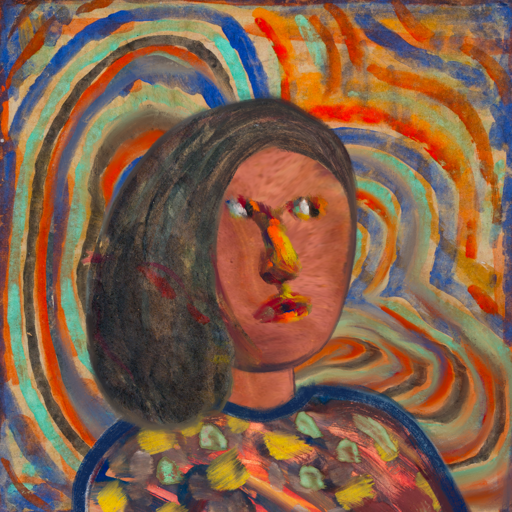
Background: Sisters, Head And Neck Side: Mother_And_Son_Mother, Face Side: An_Impression, Bust: Mother_And_Son_Mother, Hair Side: Gypsy_Mother, Head Accessory: Blank, Second Necklace: Blank, Necklace: Blank, Baby: Blank